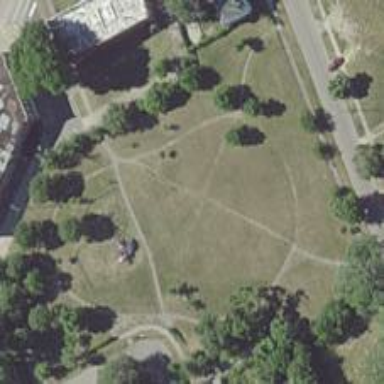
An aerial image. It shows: Park.